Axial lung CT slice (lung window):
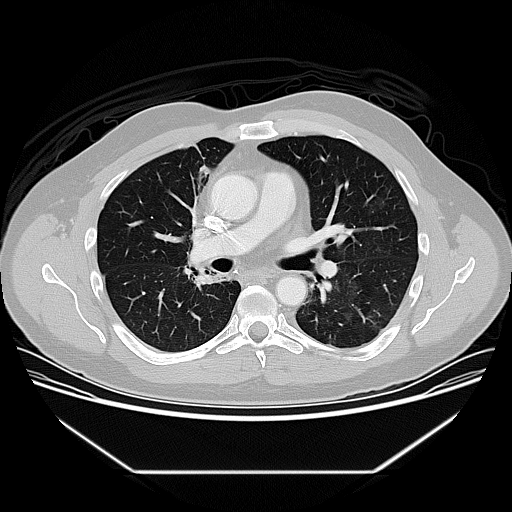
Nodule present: no